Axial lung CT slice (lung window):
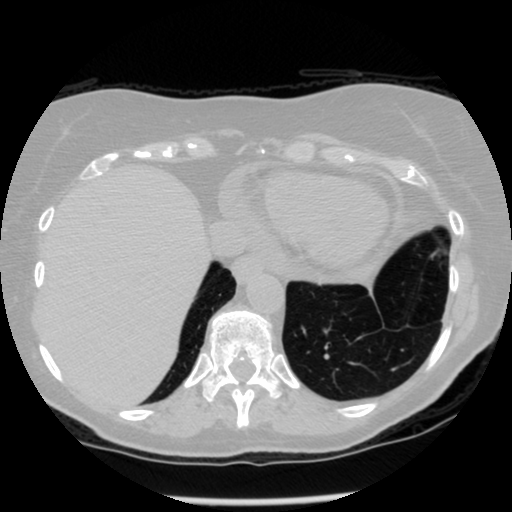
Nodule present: no